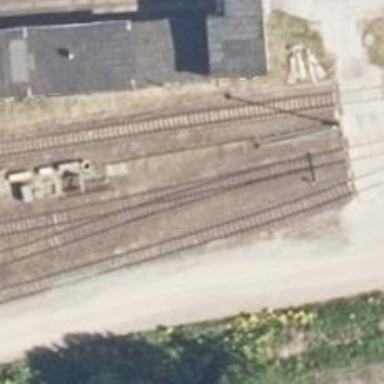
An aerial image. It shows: Railway switch.